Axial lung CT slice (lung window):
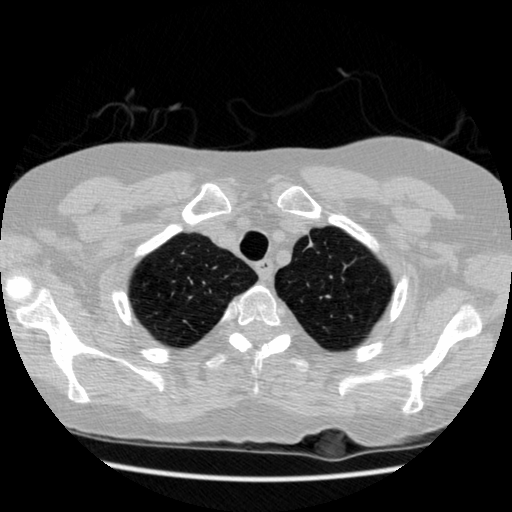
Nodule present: no